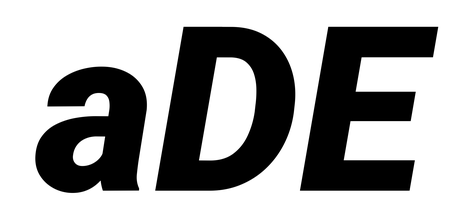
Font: Roboto-Italic_Black_Italic